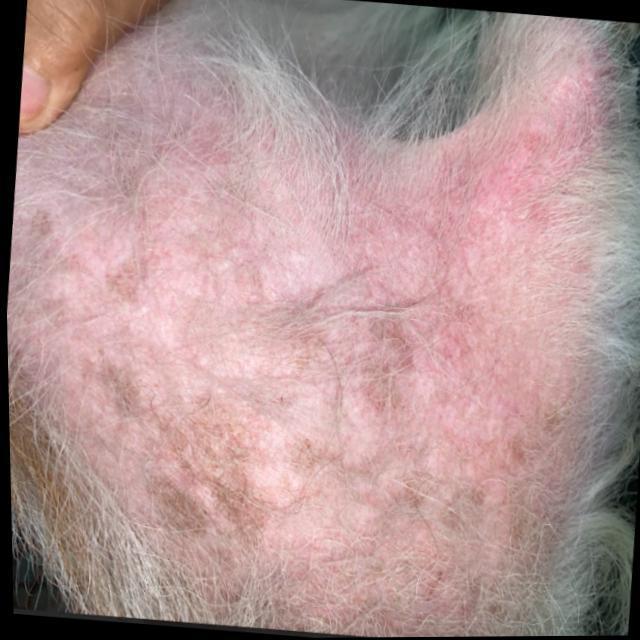
Canine demodicosis (Demodex mange) — caused by Demodex canis mites. Presents with alopecia, follicular papules, pustules, and comedones. Often localized on face and forelimbs.